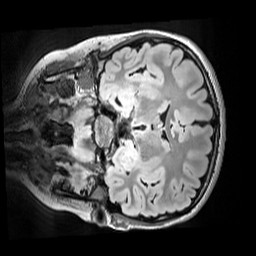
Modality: FLAIR
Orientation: coronal
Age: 10
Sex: male
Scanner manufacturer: siemens
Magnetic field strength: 3 T
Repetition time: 5 s
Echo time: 0.388 s